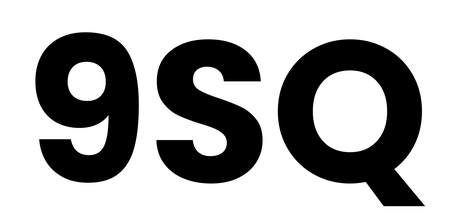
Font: Poppins-Bold